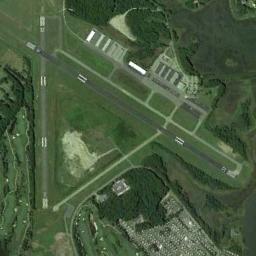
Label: airport